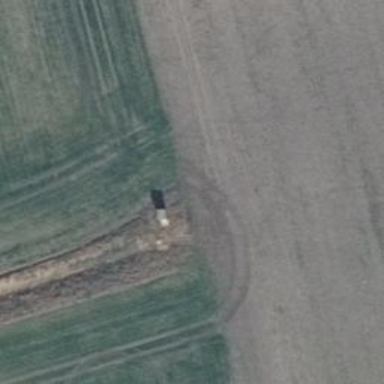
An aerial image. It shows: Hunting stand.